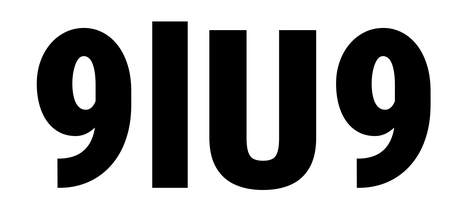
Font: Roboto_Condensed_Black